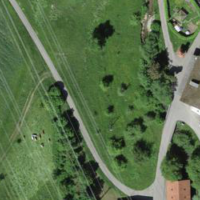
EUNIS habitat code: 52
Species observed at this site:
Vicia sepium